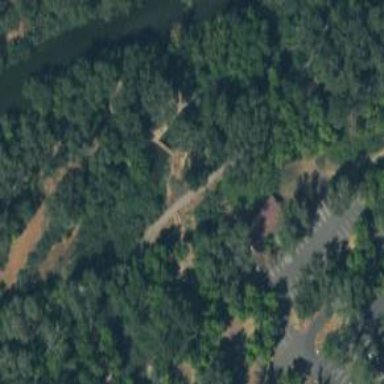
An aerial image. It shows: Disc golf basket.